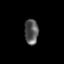
Tissue: prostate
Cell type: Myeloid cells
Senescence score: 0.3361
Nuclear area (px): 342
Mean DAPI intensity: 85.965